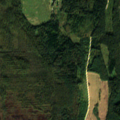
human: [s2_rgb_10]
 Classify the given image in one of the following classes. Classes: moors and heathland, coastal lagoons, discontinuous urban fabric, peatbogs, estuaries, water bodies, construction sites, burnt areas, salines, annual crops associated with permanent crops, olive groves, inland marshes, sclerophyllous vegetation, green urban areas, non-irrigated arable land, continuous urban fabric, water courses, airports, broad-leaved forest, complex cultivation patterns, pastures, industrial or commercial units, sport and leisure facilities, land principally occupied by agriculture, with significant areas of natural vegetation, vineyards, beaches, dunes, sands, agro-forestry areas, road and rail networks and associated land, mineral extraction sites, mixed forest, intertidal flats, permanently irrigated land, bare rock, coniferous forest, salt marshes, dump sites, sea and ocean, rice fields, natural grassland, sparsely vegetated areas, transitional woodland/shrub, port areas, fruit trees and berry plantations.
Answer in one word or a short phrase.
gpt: pastures, complex cultivation patterns, broad-leaved forest, coniferous forest, mixed forest, peatbogs